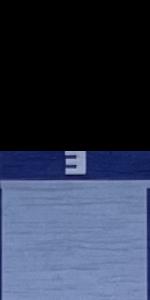
Label: Empty